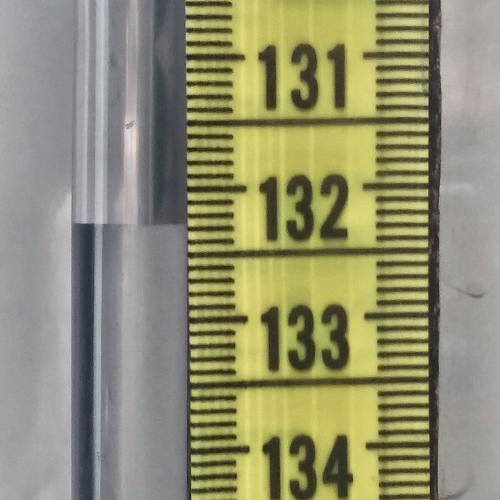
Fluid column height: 132.3 cm